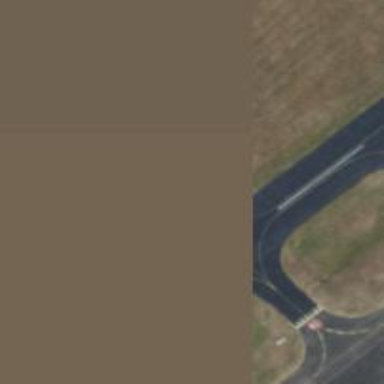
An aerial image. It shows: Image of taxiway at airport.